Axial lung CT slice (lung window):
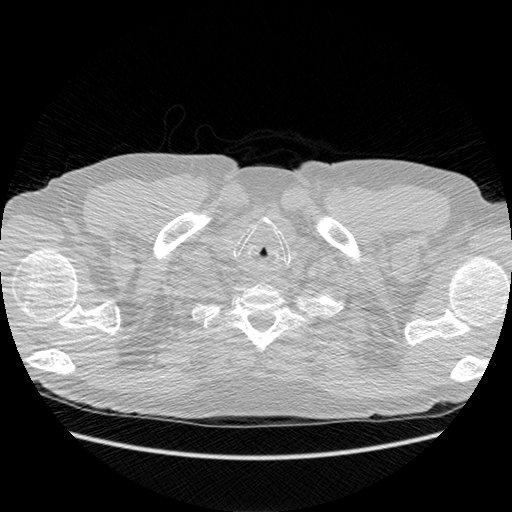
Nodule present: no